Question: This css code doesn't work.
'''
select::-ms-expand {
display: none;
}
'''
Code of my dropdown:
'''
select::-ms-expand {
display: none;
}
select {
width: 100px;
height: 30px;
-webkit-appearance: none; /* gets rid of default appearance in Webkit browsers*/
-moz-appearance: none; /* Get rid of default appearance for older Firefox browsers */
-ms-appearance: none; /* get rid of default appearance for IE8, 9 and 10*/
appearance: none;
background-color: none;
border: none;
border-top-right-radius: 0px;
border-bottom-right-radius:0px;
-webkit-border-top-right-radius:0px;
-moz-border-bottom-right-radius:0px;
background-image: url('../img/arrow_question.png');
background-position: center;
background-size: 30%;
background-repeat: no-repeat;
}
'''

I've been looking for a long time and can't find a solution.
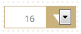
Answer: This helped:
'''
div {
width: 80px;
overflow: hidden;
border: 1px solid black;
}
select {
width: 100px;
border: 0px;
}
'''